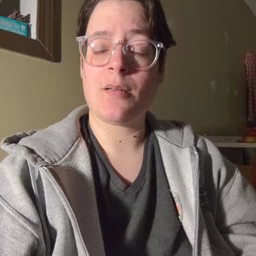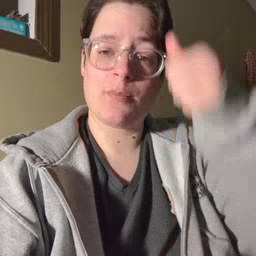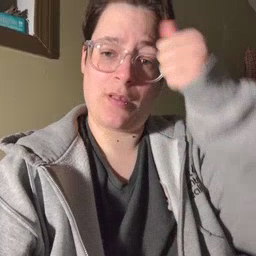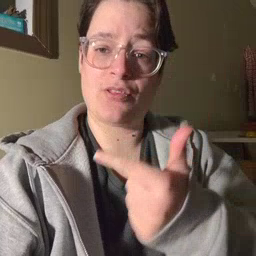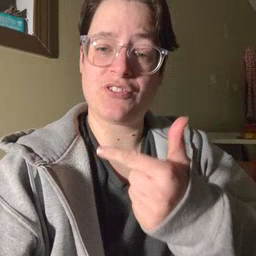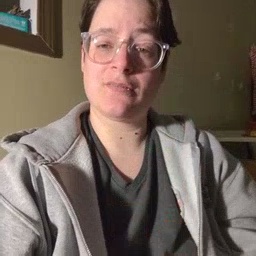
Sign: brother